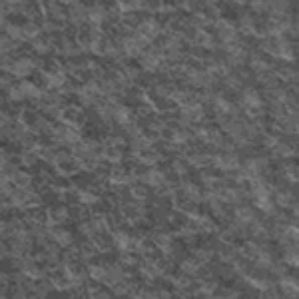
Label: frost